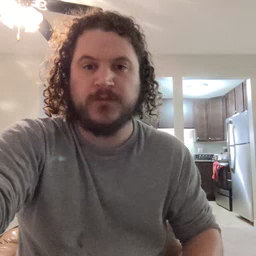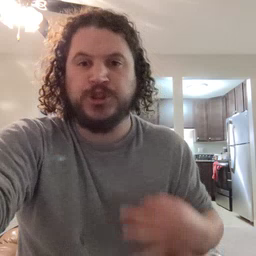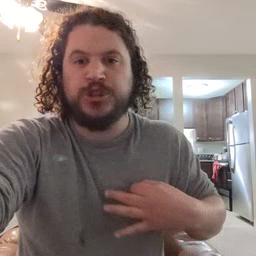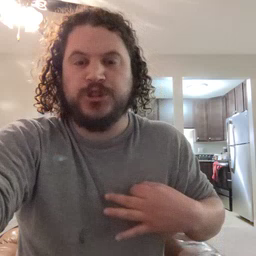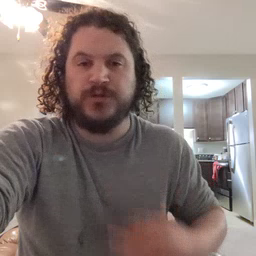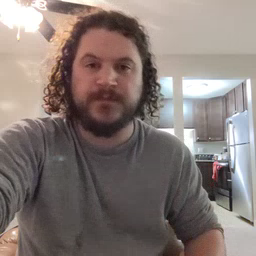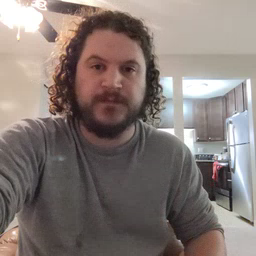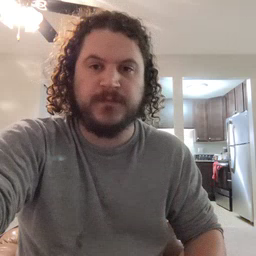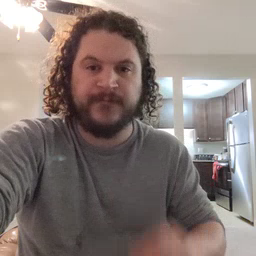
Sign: shirt